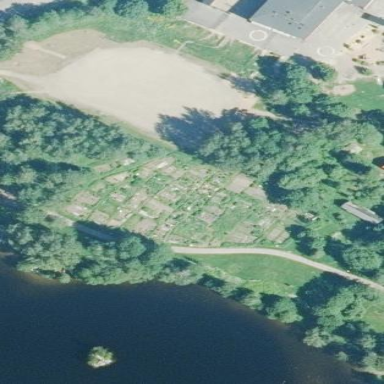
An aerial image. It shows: Area designated for allotments.